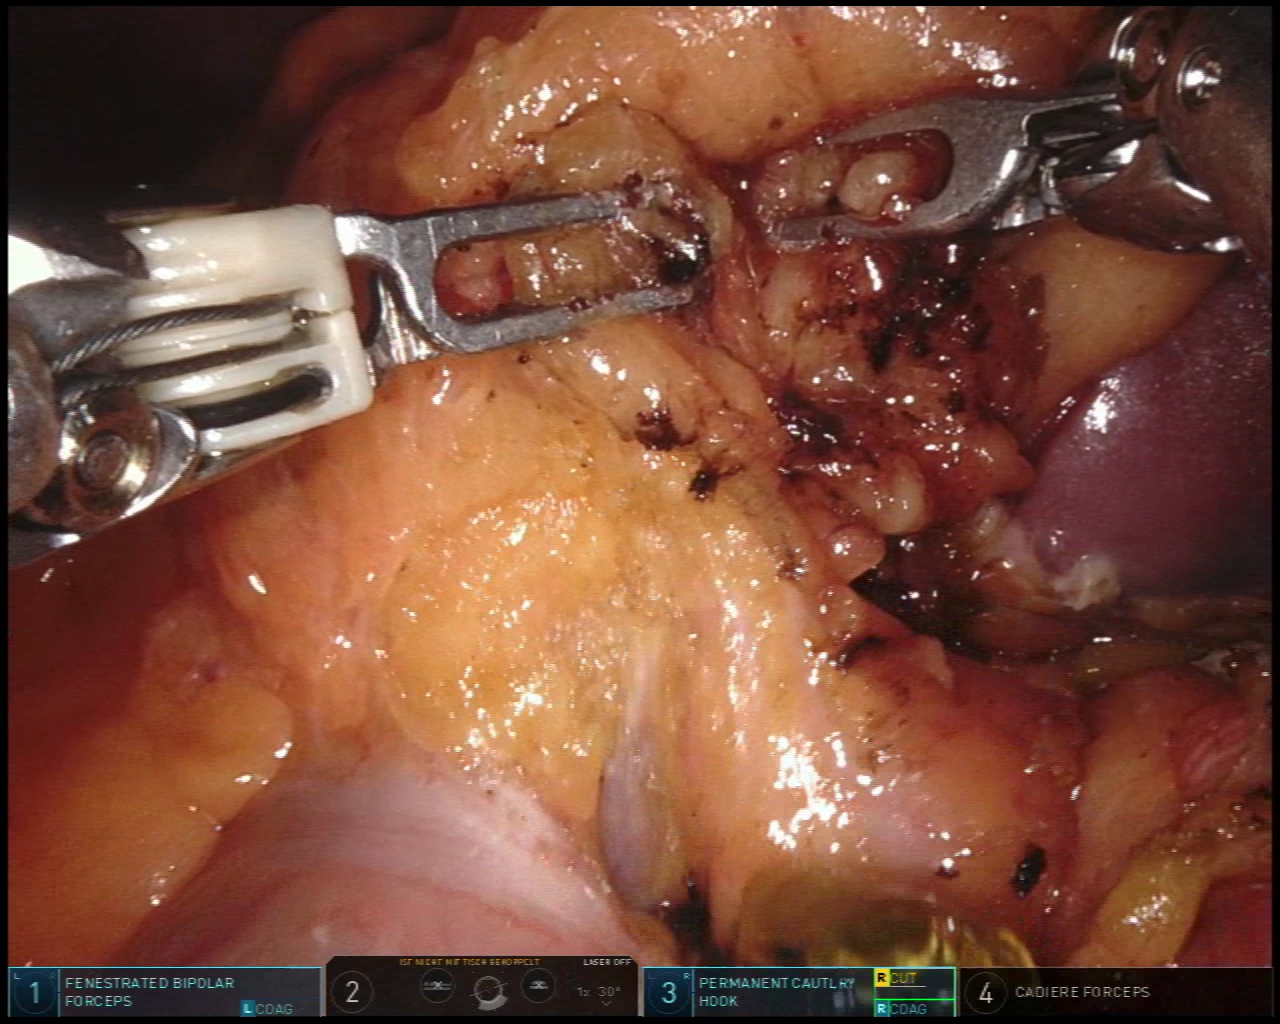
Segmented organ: colon
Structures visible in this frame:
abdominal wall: yes
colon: yes
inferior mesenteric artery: no
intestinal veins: no
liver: no
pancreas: no
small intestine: no
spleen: yes
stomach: no
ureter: no
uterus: no
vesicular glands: no